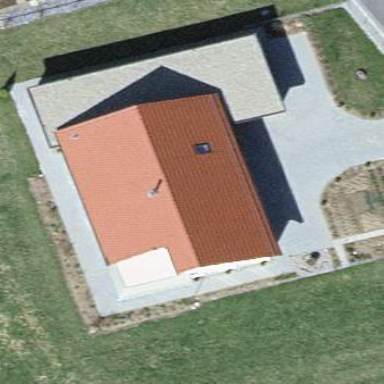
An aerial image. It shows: Hipped roof house with roof tiles.